Interaction volume radius: 5 \u00c5
Interaction volume height: 10 \u00c5
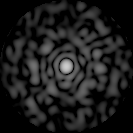
Disorder parameter: 0.8101